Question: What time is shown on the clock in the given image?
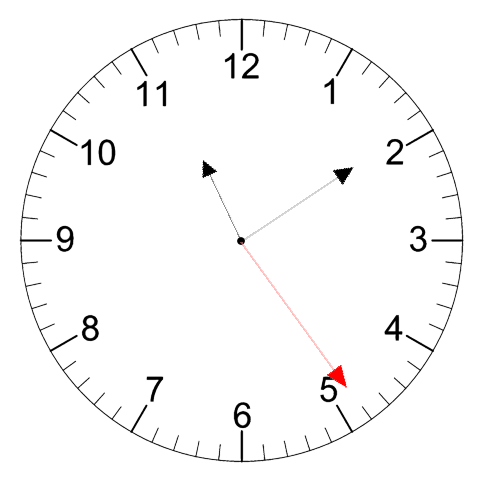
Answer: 11:09:24